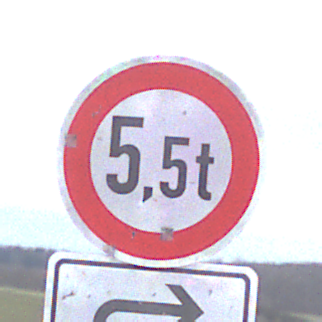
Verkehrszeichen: TatsaechlicheMasse
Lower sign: RichtungsangabeDurchPfeile5
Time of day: MorningAfternoon
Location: Outdoor (Suburban)
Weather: Overcast
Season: NotSpecified
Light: Natural